Question: I have created a Simple Windows Application, and its Installer too ('Setup project').
Since I want to AutoLaunch the Application after Installation, I added this script in Installer.cs
'''
public override void Commit(System.Collections.IDictionary savedState)
{
string appPath = Context.Parameters["AssemblyPath"].ToString();
System.Threading.Thread.Sleep(500);
System.Diagnostics.Process.Start(appPath, "2");
}
'''
Application Launches perfect, but it is running as 'SYSTEM user'.

'Default user'
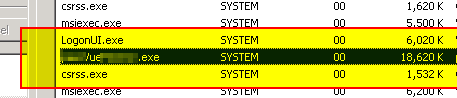
Answer: I got solution from this post
<URL>
This solves my problem of 'SYSTEM' user